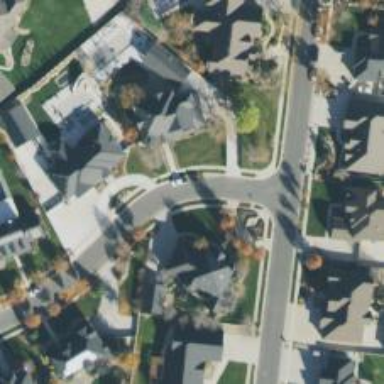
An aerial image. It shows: Residential road.